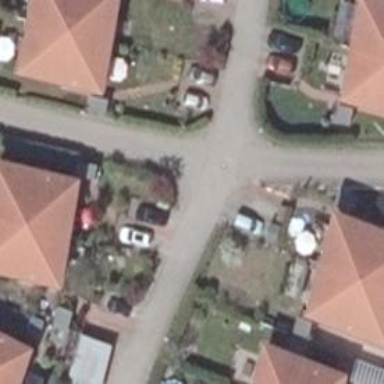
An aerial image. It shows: Living street.